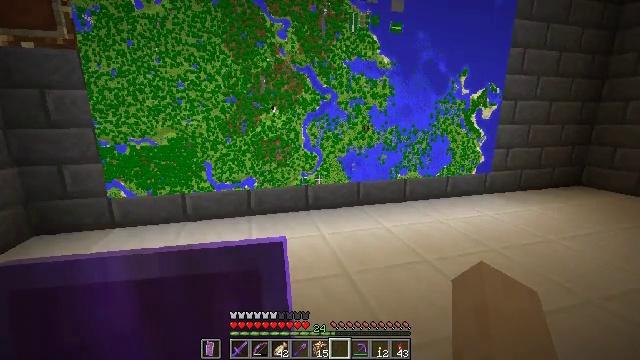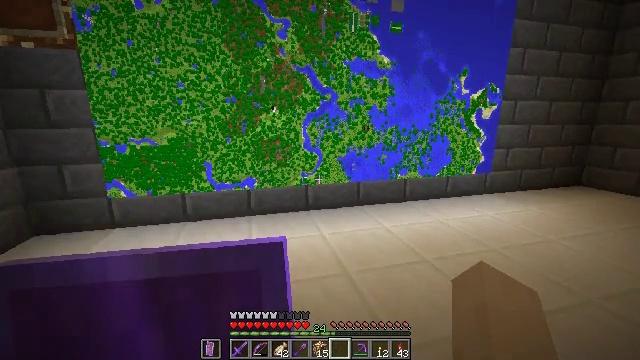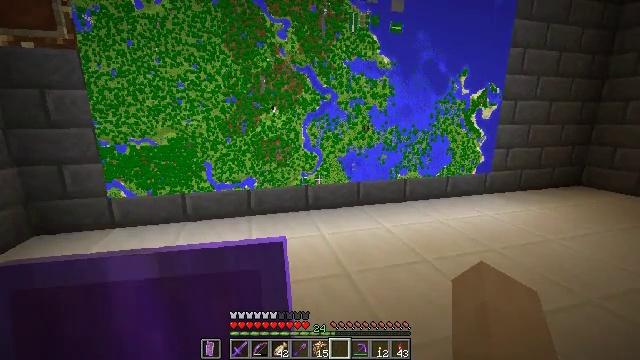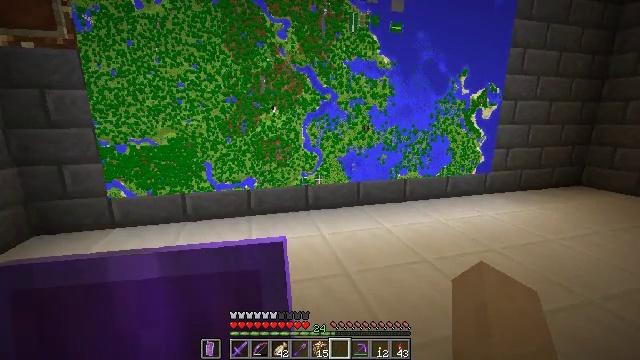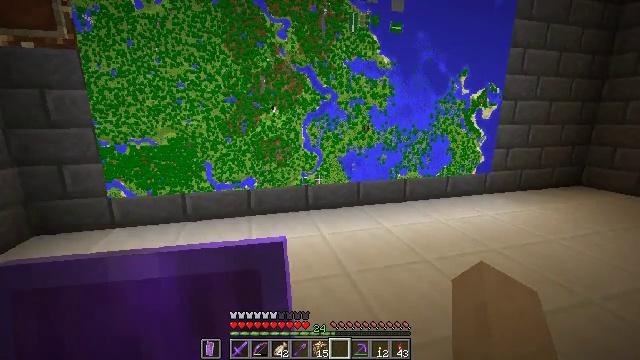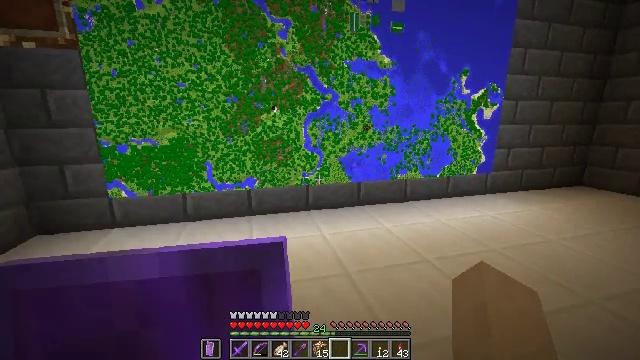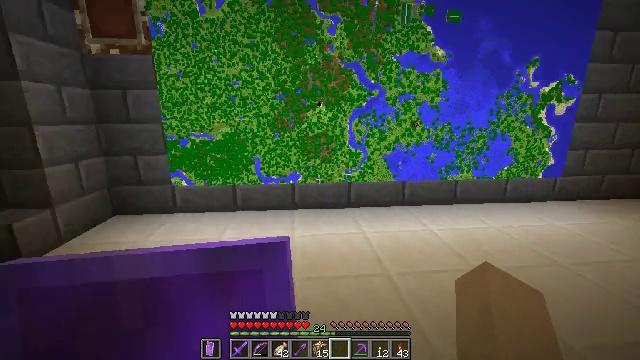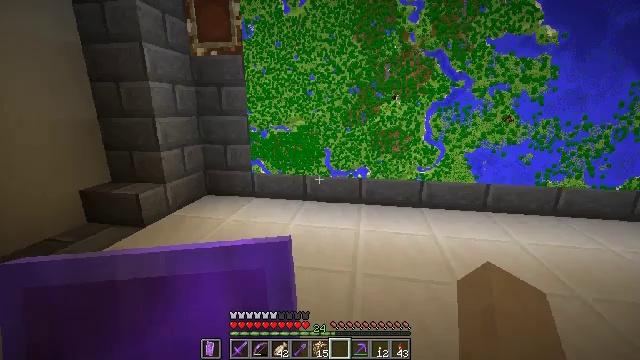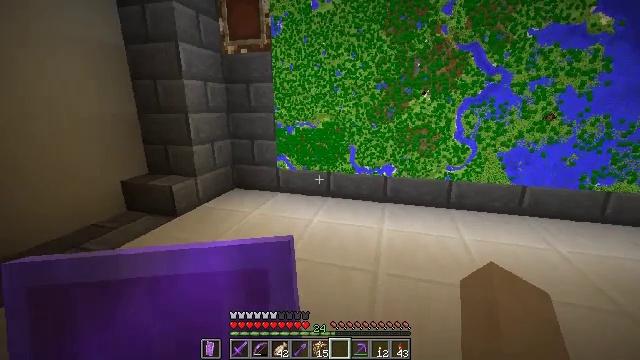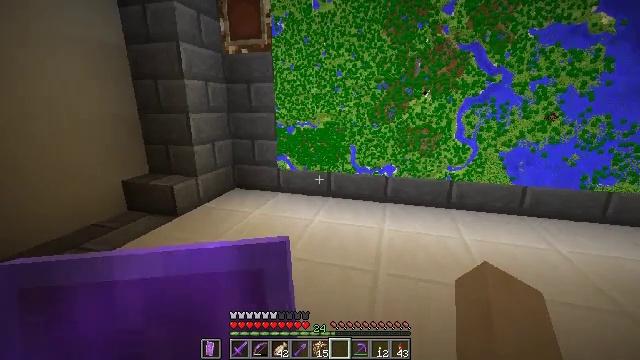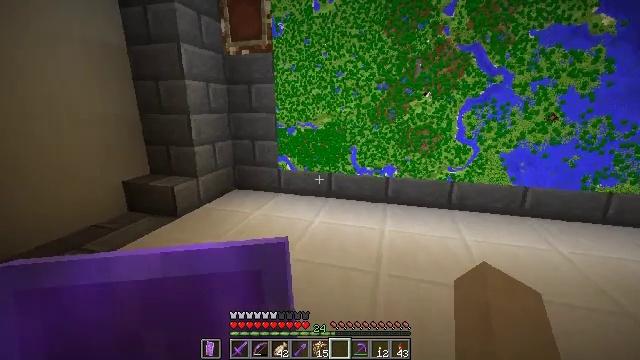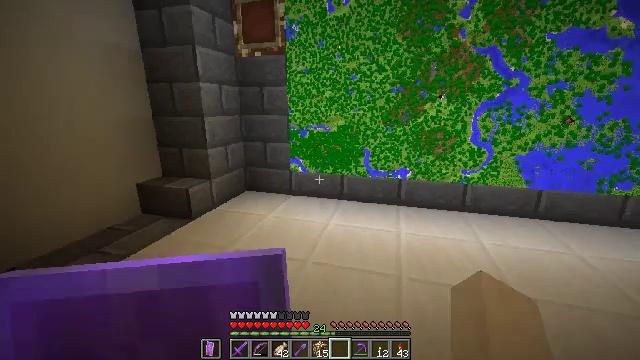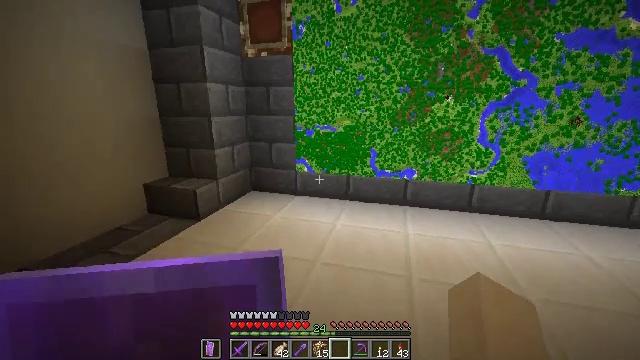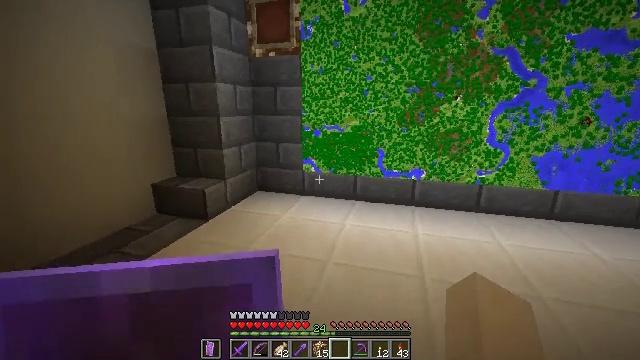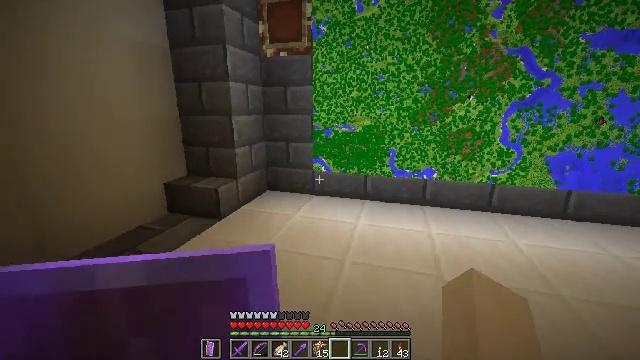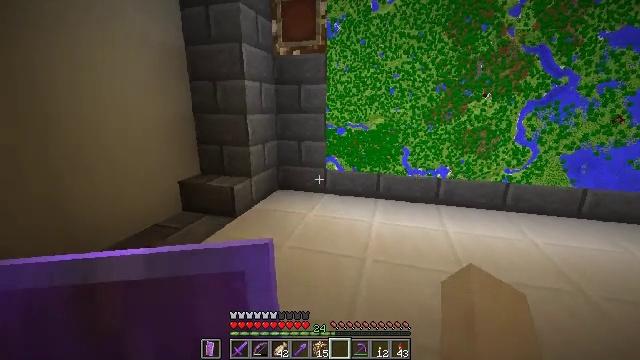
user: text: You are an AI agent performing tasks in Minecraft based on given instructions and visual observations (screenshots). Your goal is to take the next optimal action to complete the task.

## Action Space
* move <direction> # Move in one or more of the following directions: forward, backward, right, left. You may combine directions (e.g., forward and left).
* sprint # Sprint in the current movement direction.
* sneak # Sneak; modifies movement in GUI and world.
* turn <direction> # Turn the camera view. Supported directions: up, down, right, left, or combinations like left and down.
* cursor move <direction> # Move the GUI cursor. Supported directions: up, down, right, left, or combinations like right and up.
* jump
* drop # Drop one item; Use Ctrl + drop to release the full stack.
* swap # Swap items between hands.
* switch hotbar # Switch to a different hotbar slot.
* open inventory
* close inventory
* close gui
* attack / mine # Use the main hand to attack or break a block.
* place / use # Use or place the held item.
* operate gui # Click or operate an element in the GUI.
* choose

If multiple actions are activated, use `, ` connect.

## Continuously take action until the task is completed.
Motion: motion action
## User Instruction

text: Open the furnace and craft a smooth stone.
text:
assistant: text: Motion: no_op
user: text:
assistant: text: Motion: no_op
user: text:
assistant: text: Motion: no_op
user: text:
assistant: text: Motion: no_op
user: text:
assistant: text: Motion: no_op
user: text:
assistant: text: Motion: turn left
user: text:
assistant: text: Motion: turn left and down
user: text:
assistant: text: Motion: turn left
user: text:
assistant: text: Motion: no_op
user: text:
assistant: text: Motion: move left
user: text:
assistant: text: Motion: move left
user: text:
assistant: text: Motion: move left
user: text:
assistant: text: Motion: move left
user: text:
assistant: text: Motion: move left
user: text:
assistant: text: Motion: move left
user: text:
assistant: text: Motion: no_op
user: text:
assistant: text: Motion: no_op
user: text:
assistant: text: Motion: no_op
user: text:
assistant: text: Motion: no_op
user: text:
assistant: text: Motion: no_op
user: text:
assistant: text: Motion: no_op
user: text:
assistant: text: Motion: no_op
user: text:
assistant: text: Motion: no_op
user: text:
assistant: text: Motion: no_op
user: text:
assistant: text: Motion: no_op
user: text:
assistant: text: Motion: no_op
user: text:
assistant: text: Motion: no_op
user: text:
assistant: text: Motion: no_op
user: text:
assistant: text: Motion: no_op
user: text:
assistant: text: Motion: no_op